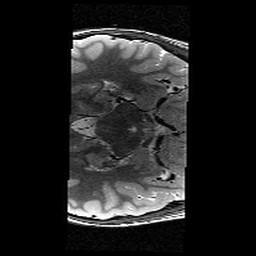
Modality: T2w
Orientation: axial
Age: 13
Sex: female
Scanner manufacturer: siemens
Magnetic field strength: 3 T
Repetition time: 9.23 s
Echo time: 0.067 s